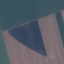
Land use / land cover: AnnualCrop